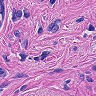
Metastatic tissue present: yes